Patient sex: M
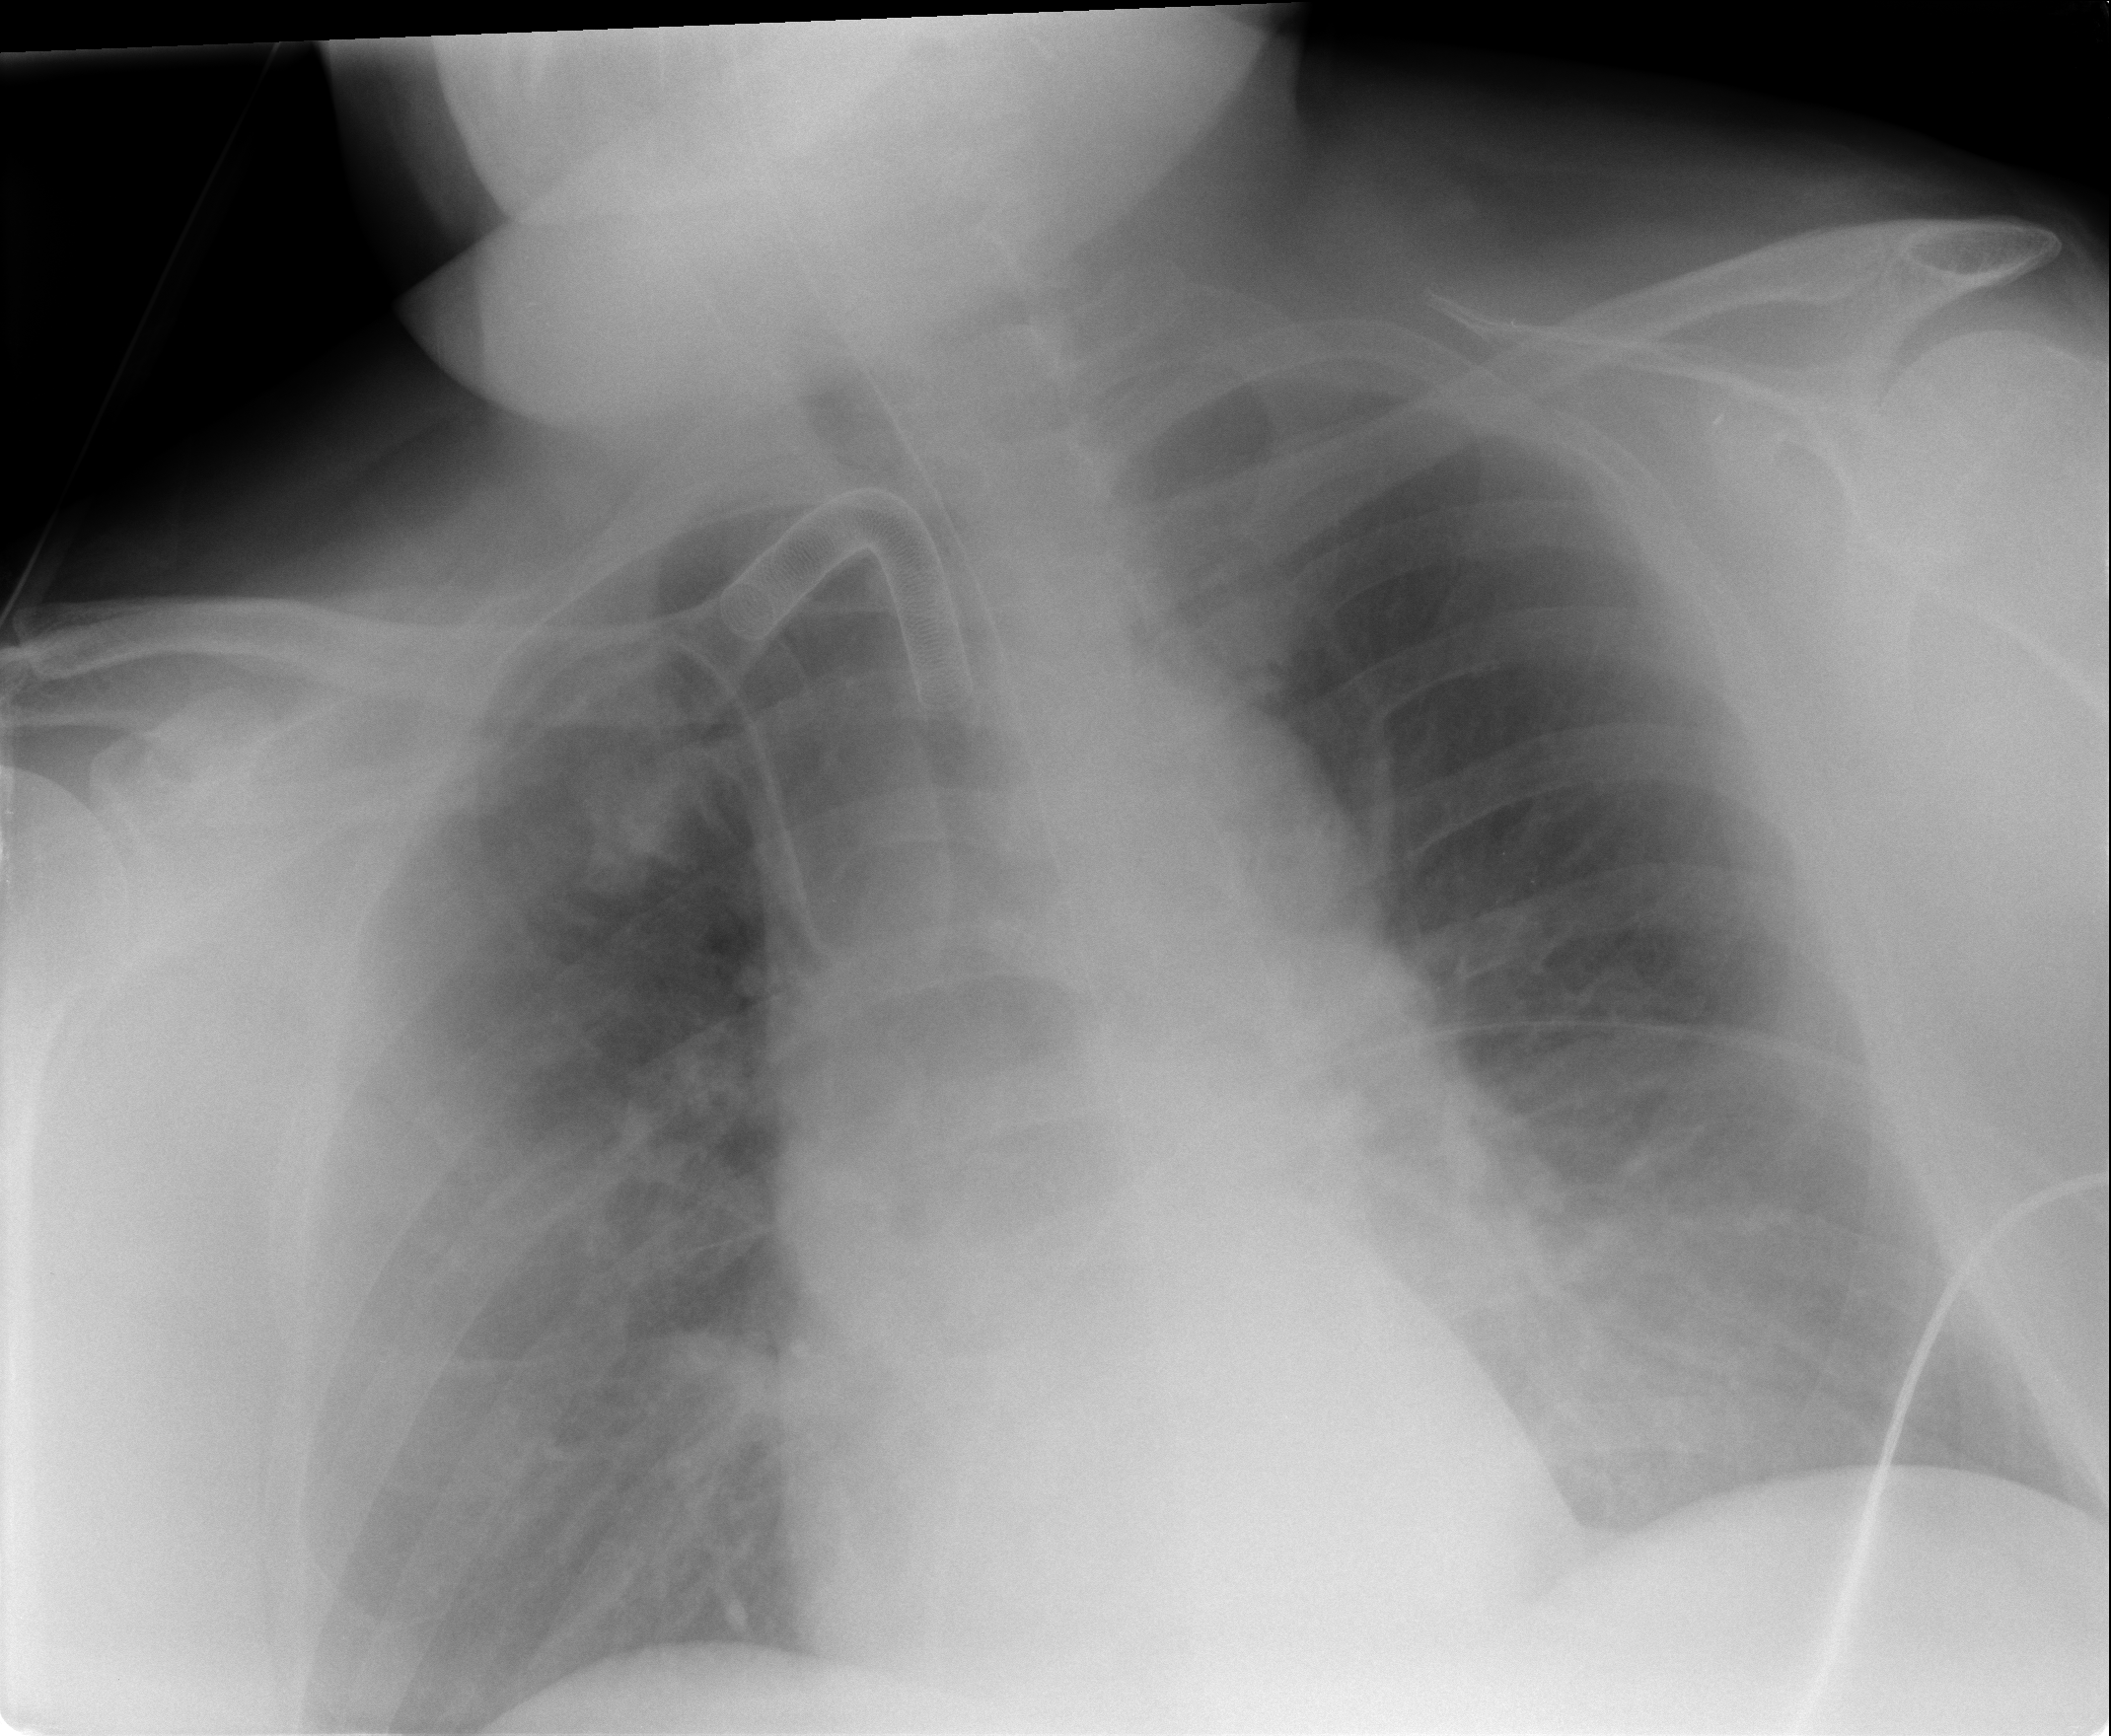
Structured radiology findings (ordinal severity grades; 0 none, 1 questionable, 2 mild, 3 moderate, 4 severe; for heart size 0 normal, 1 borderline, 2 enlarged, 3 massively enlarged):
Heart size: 0
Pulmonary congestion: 0
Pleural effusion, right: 2
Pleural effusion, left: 2
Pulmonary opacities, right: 1
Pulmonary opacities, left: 1
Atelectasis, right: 2
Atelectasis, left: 2